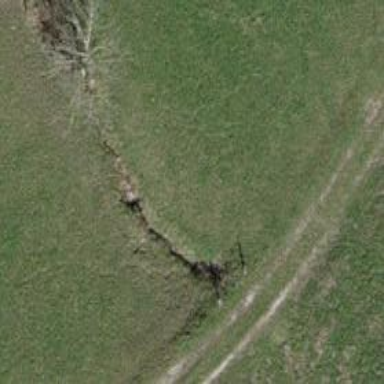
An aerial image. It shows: Ditch serving as waterway.